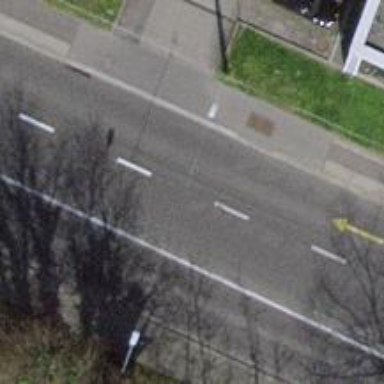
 and there is cycle track on the left side."